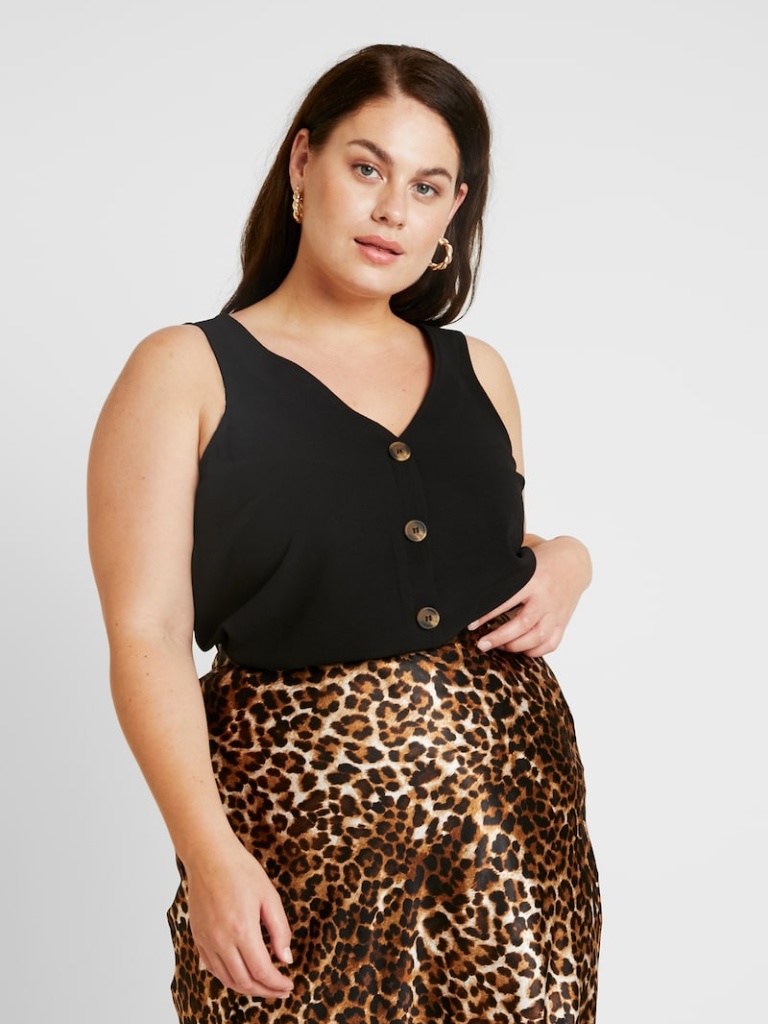
cotton relaxed sleeveless knee length Fully Tucked in v-neck dress